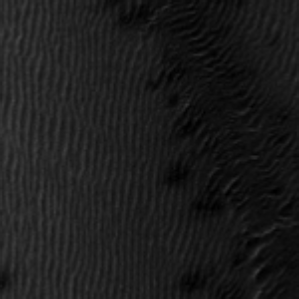
Label: frost